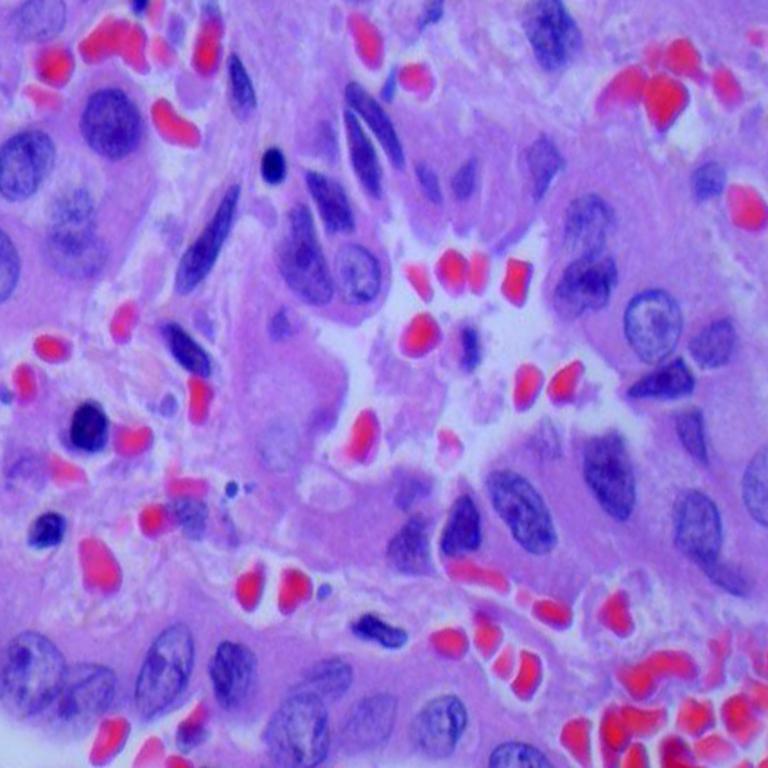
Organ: lung
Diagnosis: adenocarcinomas